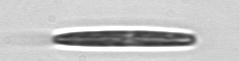
Label: pennate